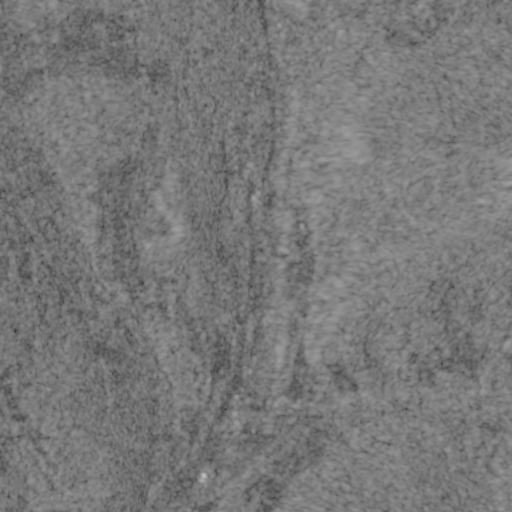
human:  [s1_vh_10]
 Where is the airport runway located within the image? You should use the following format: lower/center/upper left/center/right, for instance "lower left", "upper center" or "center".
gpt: The airport runway is located in the lower center of the image.
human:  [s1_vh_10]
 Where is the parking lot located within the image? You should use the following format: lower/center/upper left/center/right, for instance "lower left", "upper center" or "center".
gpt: The parking lot is located in the lower center of the image.
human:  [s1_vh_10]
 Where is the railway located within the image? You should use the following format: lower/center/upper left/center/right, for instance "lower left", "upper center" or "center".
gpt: The railway is located in the lower left of the image.
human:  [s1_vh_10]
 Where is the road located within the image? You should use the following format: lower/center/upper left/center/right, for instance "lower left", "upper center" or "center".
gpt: There is no road in the image.

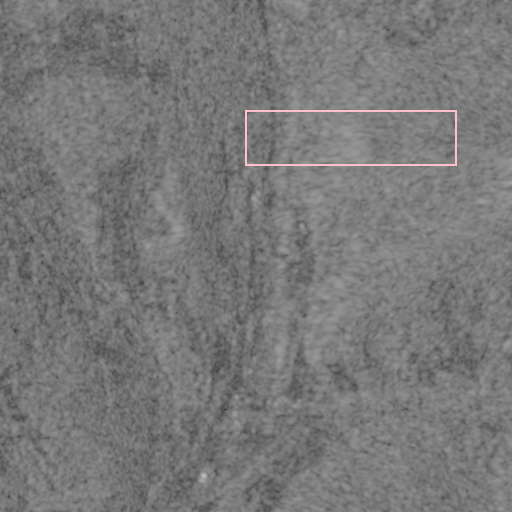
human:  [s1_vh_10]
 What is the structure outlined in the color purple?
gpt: There is no purple outline.
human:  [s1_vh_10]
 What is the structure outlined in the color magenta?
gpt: There is no structure outlined in magenta.